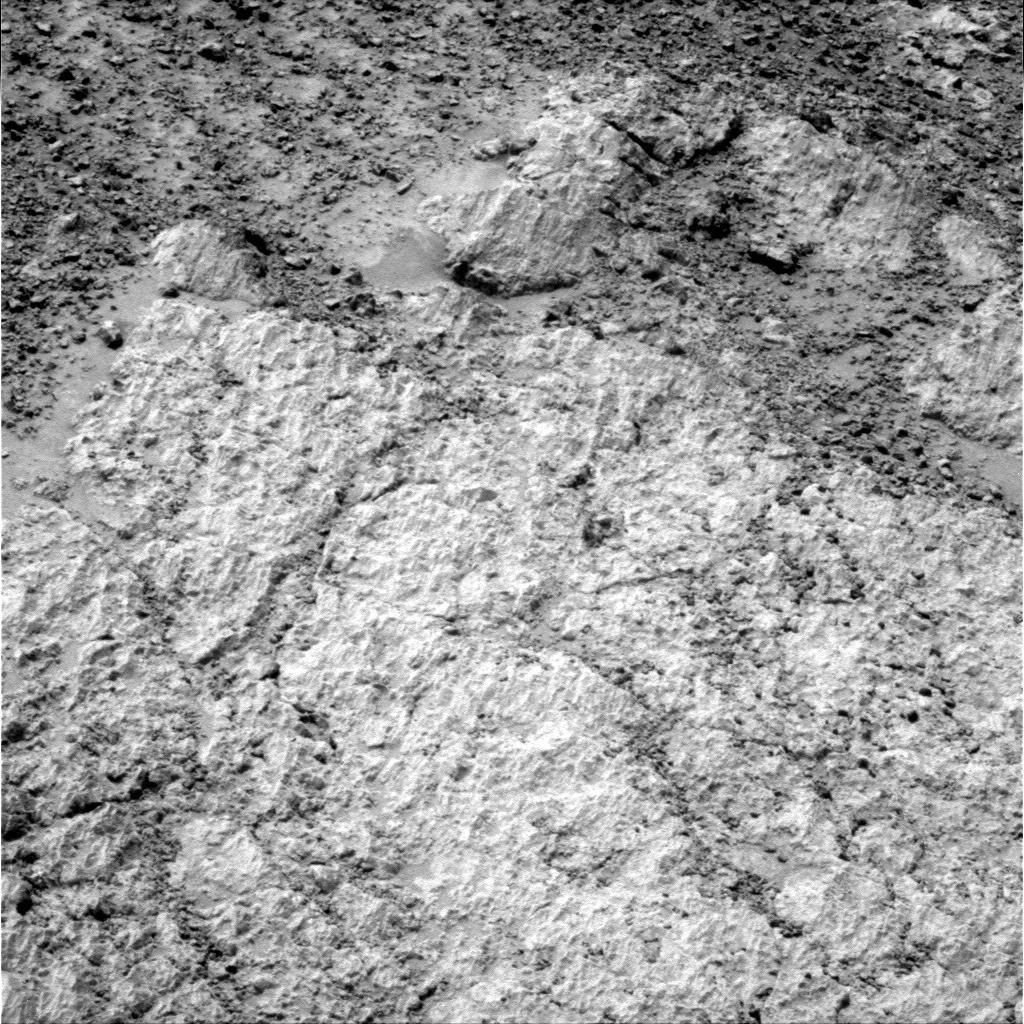
Terrain classes present: Bedrock, Gravel / Sand / Soil, Rock, Shadow